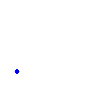
Particle: pion